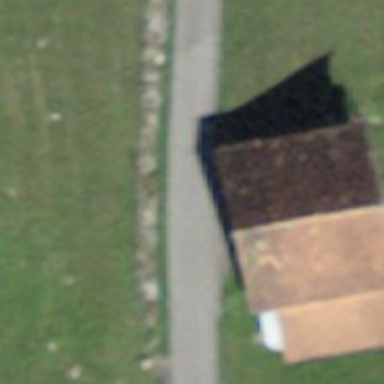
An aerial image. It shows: Rural barn.